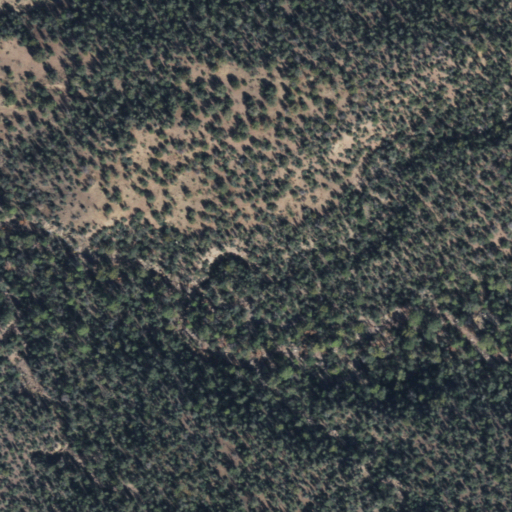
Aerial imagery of valley in Arizona named Open Canyon containing evergreen forest and shrub